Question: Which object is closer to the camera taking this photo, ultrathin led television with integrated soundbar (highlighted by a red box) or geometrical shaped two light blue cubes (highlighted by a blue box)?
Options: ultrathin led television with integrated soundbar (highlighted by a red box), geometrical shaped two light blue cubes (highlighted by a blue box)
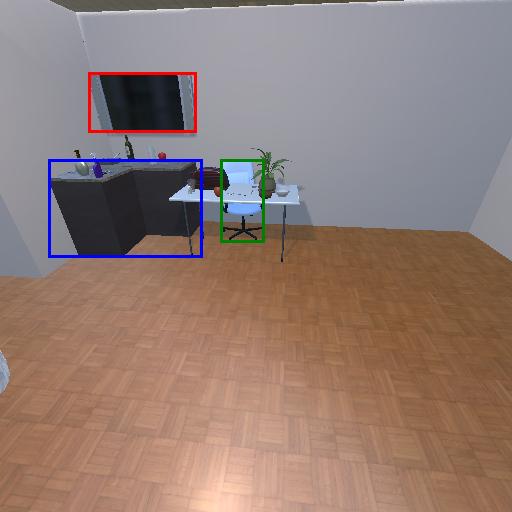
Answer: ultrathin led television with integrated soundbar (highlighted by a red box)